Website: home-depot
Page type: account-dashboard
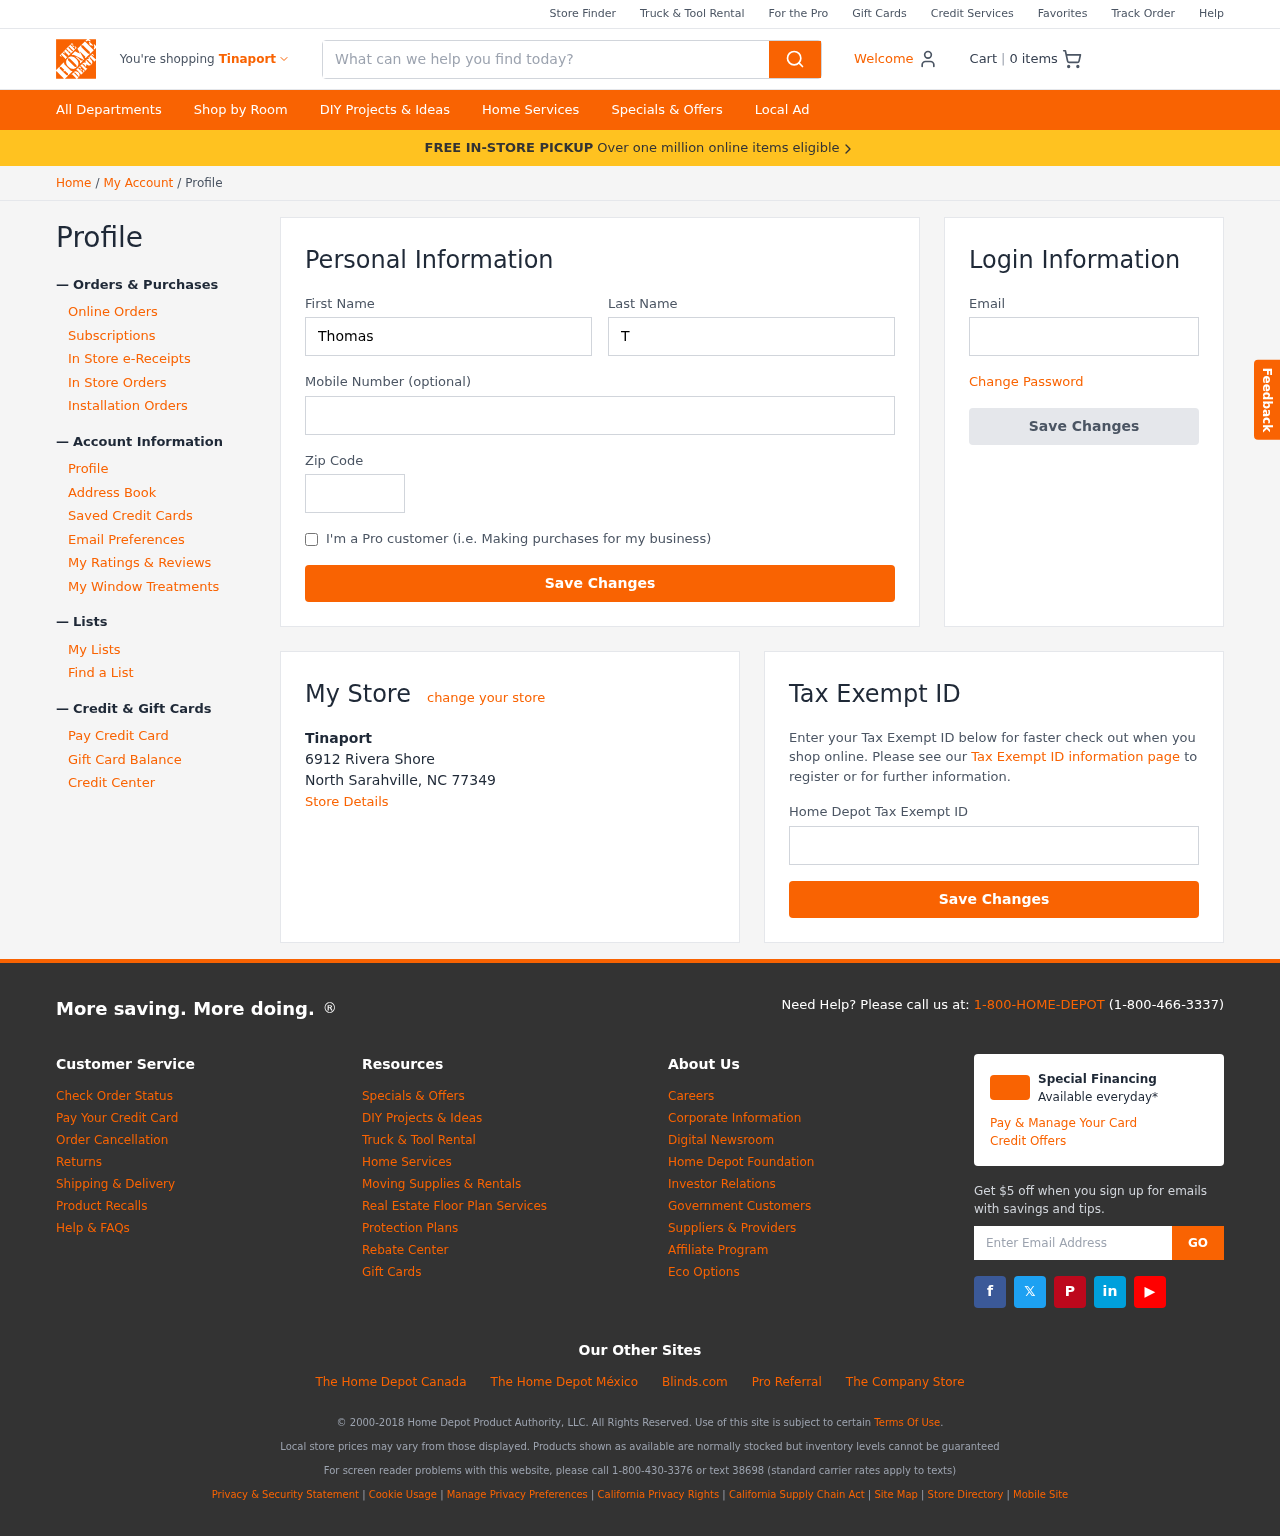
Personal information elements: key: PII_CITY
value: Tinaport
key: PII_EMAIL
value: thomas.tate@yahoo.com
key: PII_FIRSTNAME
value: Thomas
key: PII_LASTNAME
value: Tate
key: PII_LOCATION1_CITY_STATE_ZIP
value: North Sarahville, NC 77349
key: PII_LOCATION1_NAME
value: Tinaport
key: PII_LOCATION1_STREET
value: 6912 Rivera Shore
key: PII_PHONE
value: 6688720911
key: PII_POSTCODE
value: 54101
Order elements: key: ORDER_NUM_ITEMS
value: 0
Search elements: key: HEADER_SEARCH
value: What can we help you find today?